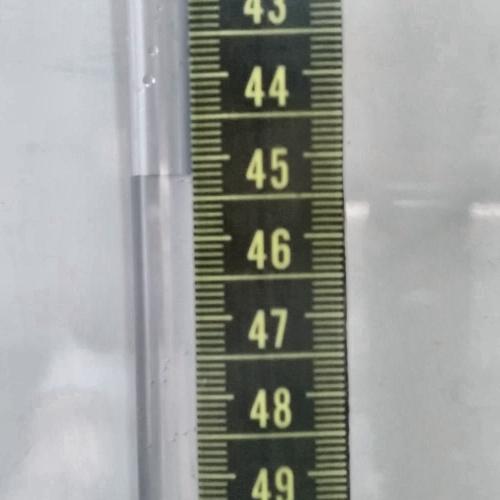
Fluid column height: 45.2 cm